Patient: sex M, age 38
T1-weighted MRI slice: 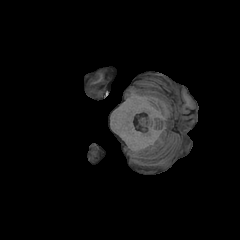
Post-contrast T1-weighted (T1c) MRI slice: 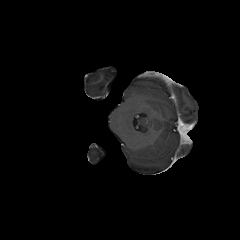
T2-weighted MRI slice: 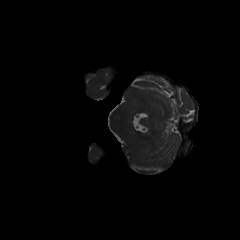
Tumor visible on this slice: no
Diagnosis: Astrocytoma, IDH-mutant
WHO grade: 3